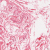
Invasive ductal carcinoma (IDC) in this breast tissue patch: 0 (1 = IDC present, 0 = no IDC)